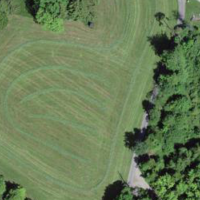
EUNIS habitat code: 44
Species observed at this site:
Sorbus aucuparia